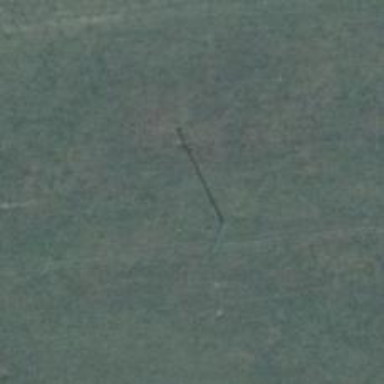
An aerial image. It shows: Power pole.